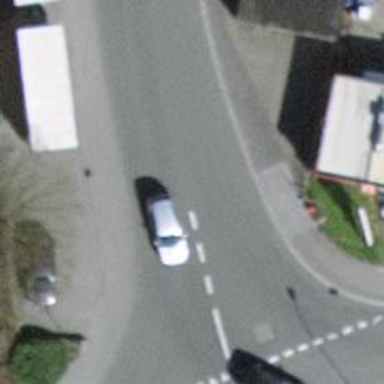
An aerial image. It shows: Asphalt footway with unmarked crossing and visible markings.